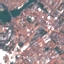
Label: Residential